Aerial crown-view tile of a tropical tree (Barro Colorado Island, Panama), acquired 20250915:
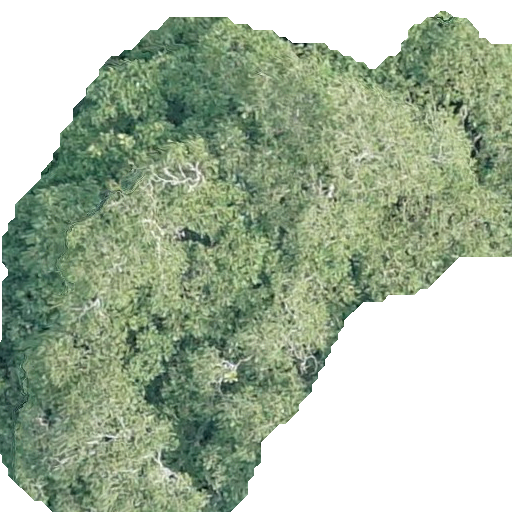
Species: Dipteryx oleifera
GBIF accepted scientific name: Dipteryx oleifera
Crown area: 296.586 m²